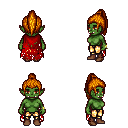
a pixel art fantasy rpg character, female body template, orc, green skin, red tattered cape, gold greaves, dark blonde long topknot hairstyle, bracelets, brown shoes, four views (front, back, left, right), 2x2 character sprite sheet, small pixel art, hard edges, no anti-aliasing